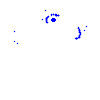
Particle: kaon